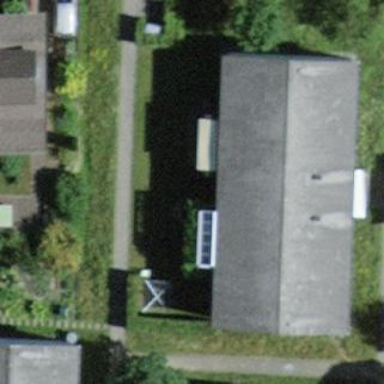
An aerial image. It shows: Residential building.